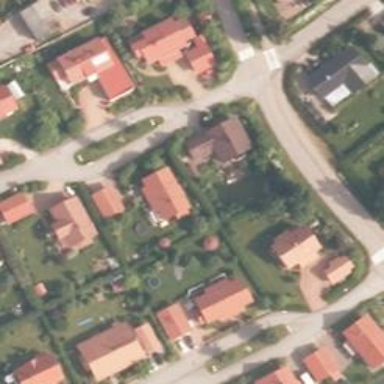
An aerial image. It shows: Suburb.